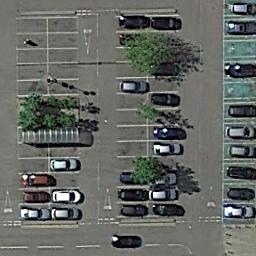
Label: parking_lot